Interaction volume radius: 5 \u00c5
Interaction volume height: 30 \u00c5
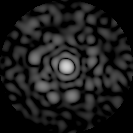
Disorder parameter: 0.8416